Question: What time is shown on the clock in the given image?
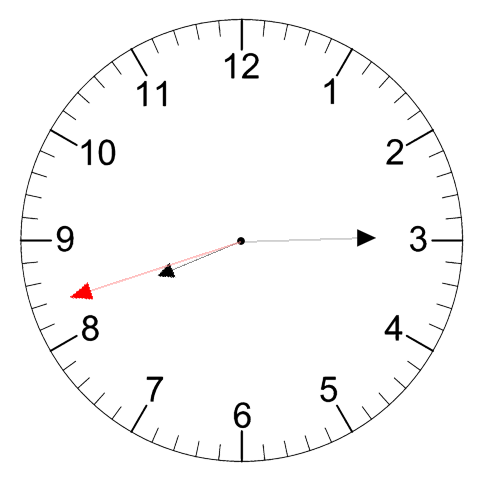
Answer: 08:14:42